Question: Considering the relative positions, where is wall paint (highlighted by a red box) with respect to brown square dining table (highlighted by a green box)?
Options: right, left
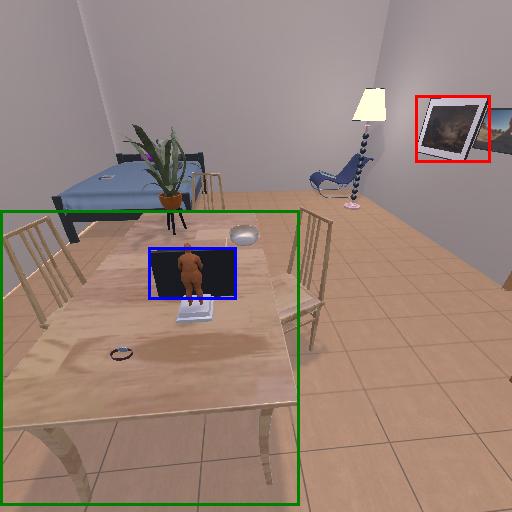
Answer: right